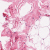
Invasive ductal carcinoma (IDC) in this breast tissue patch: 0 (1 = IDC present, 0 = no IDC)